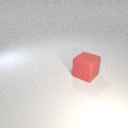
large red rubber cube